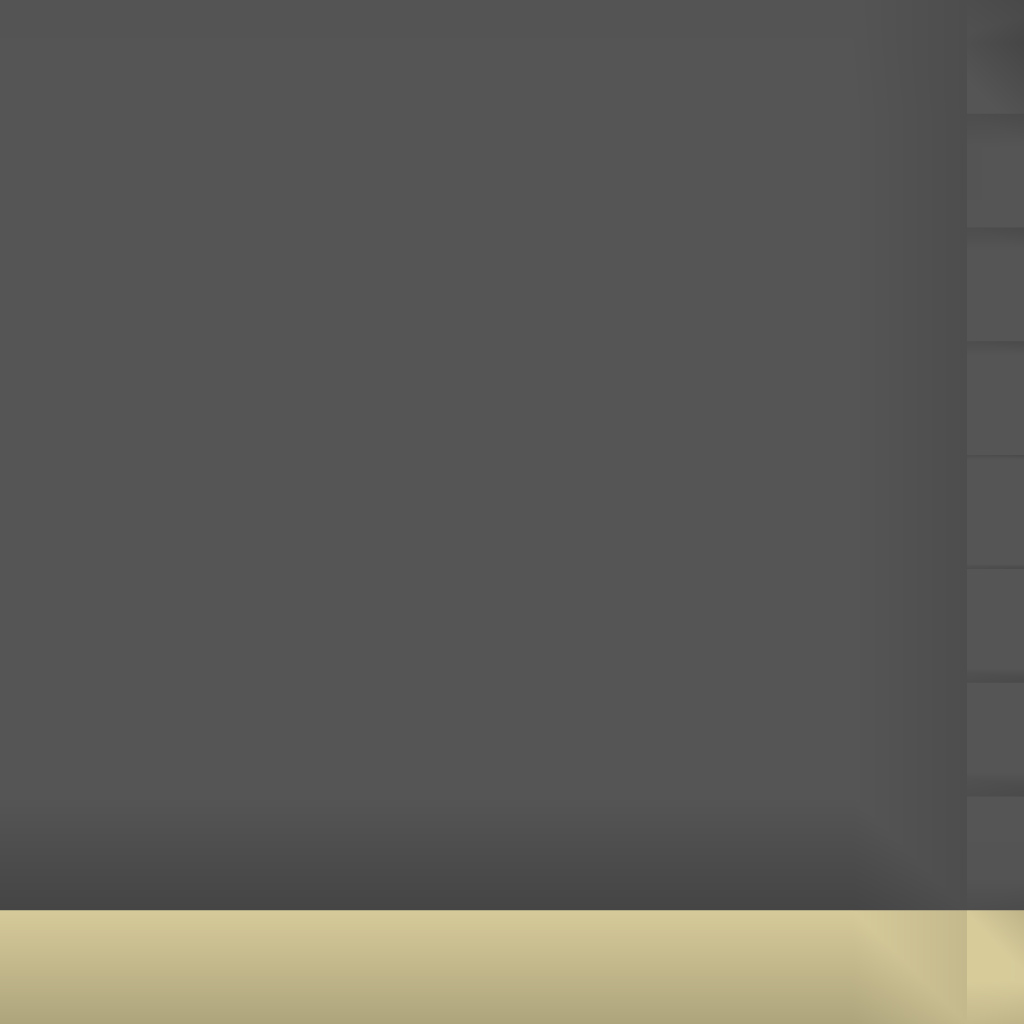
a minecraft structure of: Mob Birthday Party